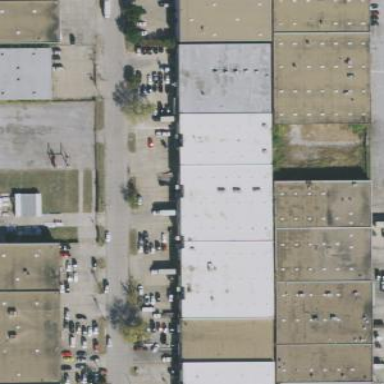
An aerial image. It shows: Warehouse.